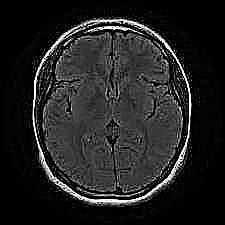
Label: notumor